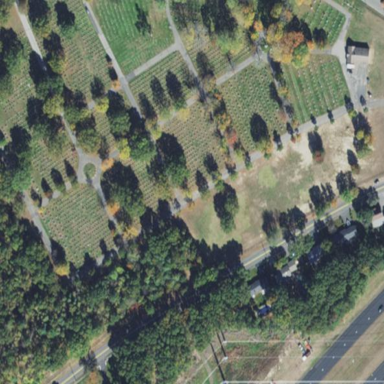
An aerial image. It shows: Cemetery that holds historical significance.